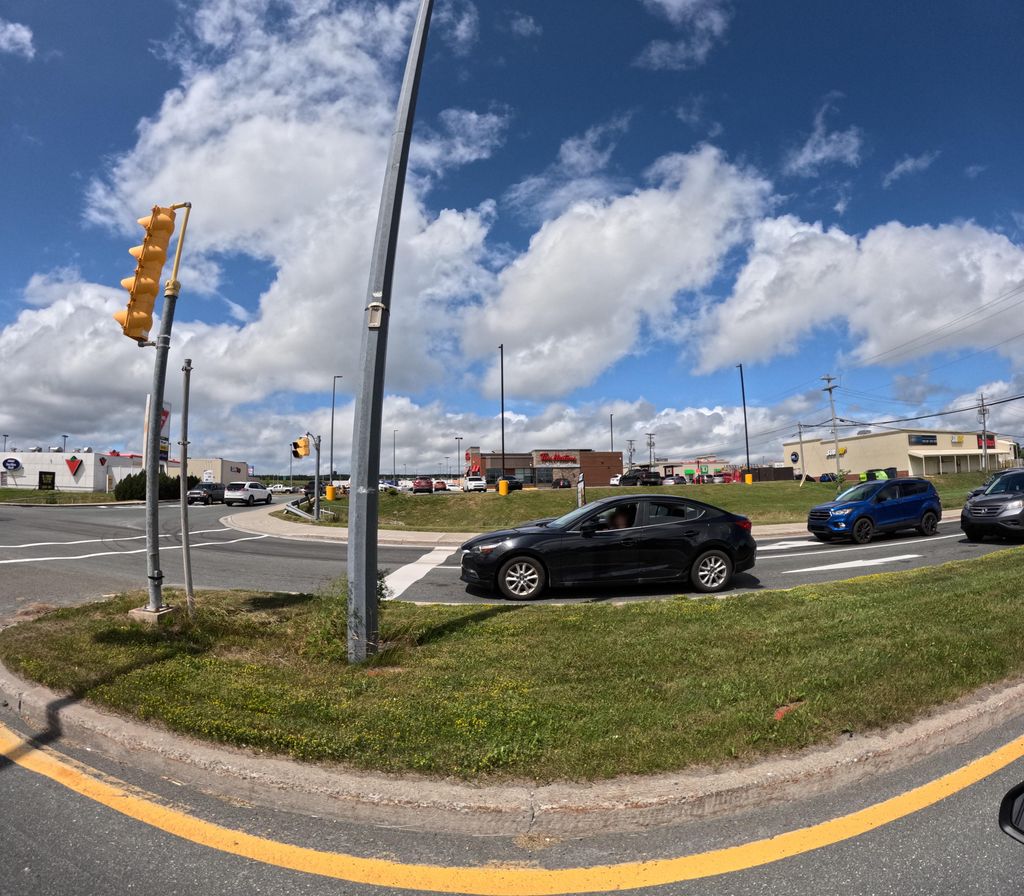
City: st_johns